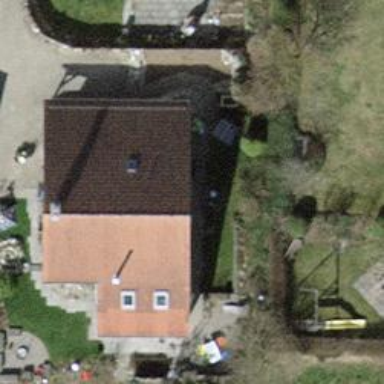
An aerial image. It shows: House with gabled roof oriented across.